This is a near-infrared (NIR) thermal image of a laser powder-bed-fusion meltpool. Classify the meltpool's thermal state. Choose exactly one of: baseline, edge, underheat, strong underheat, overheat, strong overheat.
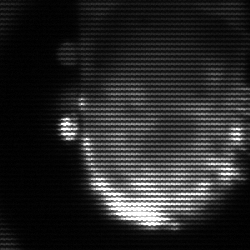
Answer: baseline